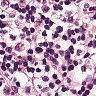
Metastatic tissue present: no